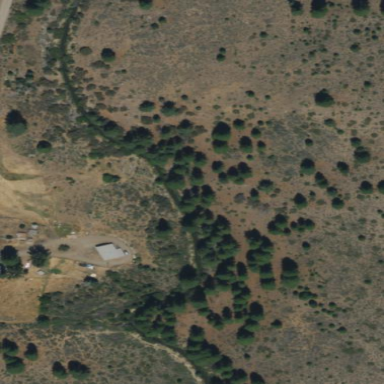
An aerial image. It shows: Evergreen woodland with needle-leaved trees.